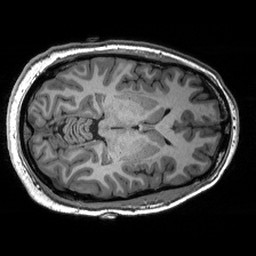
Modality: T1w
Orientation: axial
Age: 31
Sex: male
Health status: healthy
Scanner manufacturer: siemens
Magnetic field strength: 3 T
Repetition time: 2.53 s
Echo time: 0.00288 s